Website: bh-photo
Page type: customer-info-address
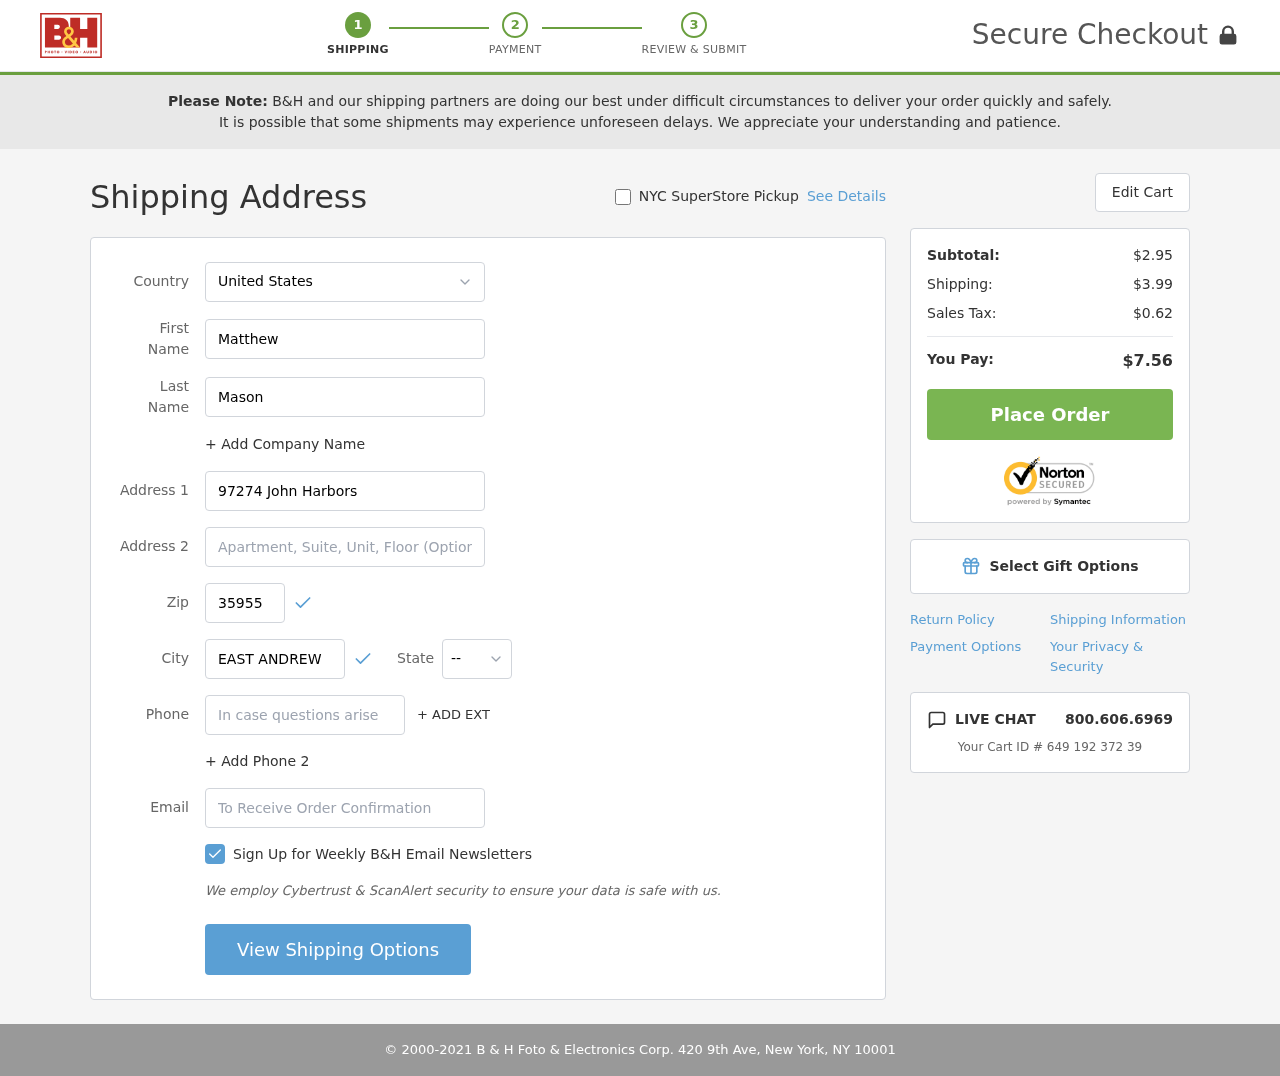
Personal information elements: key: PII_CITY
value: East Andrew
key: PII_COUNTRY
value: United States
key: PII_EMAIL
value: mmason@gmail.com
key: PII_FIRSTNAME
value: Matthew
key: PII_LASTNAME
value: Mason
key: PII_PHONE
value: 9675645281
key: PII_POSTCODE
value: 35955
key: PII_STATE_ABBR
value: NH
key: PII_STREET
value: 97274 John Harbors
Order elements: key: ORDER_SUBTOTAL
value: $2.95
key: ORDER_SHIPPING_COST
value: $3.99
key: ORDER_TAX
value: $0.62
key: ORDER_TOTAL
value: $7.56
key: ORDER_ID
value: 649 192 372 39